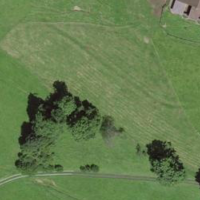
EUNIS habitat code: 24
Species observed at this site:
Lapsana communis